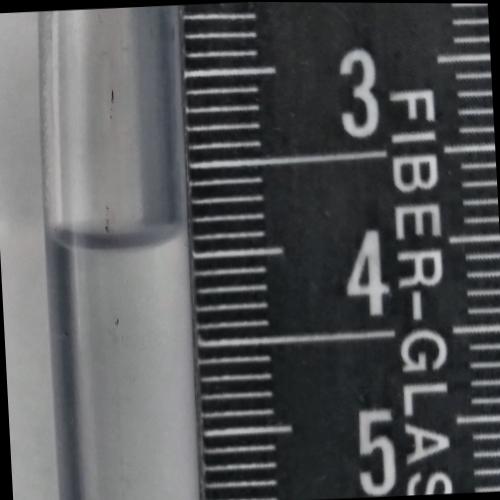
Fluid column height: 3.9 cm